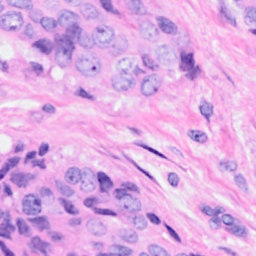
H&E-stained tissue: Breast